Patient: sex M, age 74
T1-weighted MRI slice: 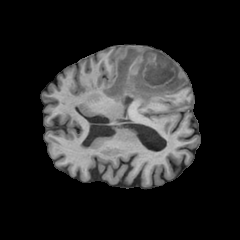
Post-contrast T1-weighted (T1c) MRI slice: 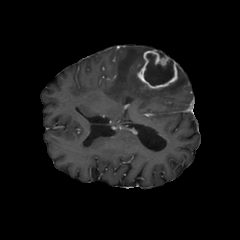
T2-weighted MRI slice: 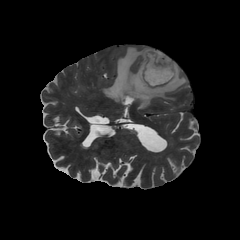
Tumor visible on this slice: yes
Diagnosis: Glioblastoma, IDH-wildtype
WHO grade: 4